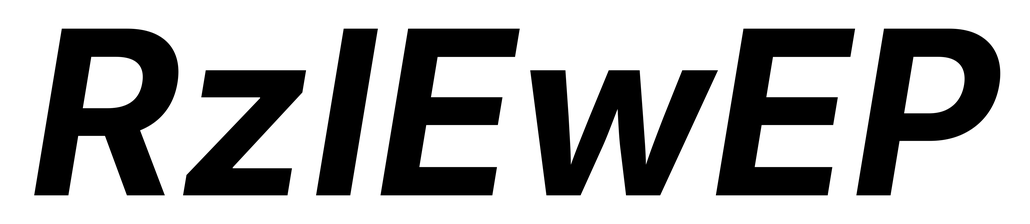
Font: Inter-Italic_Bold_Italic